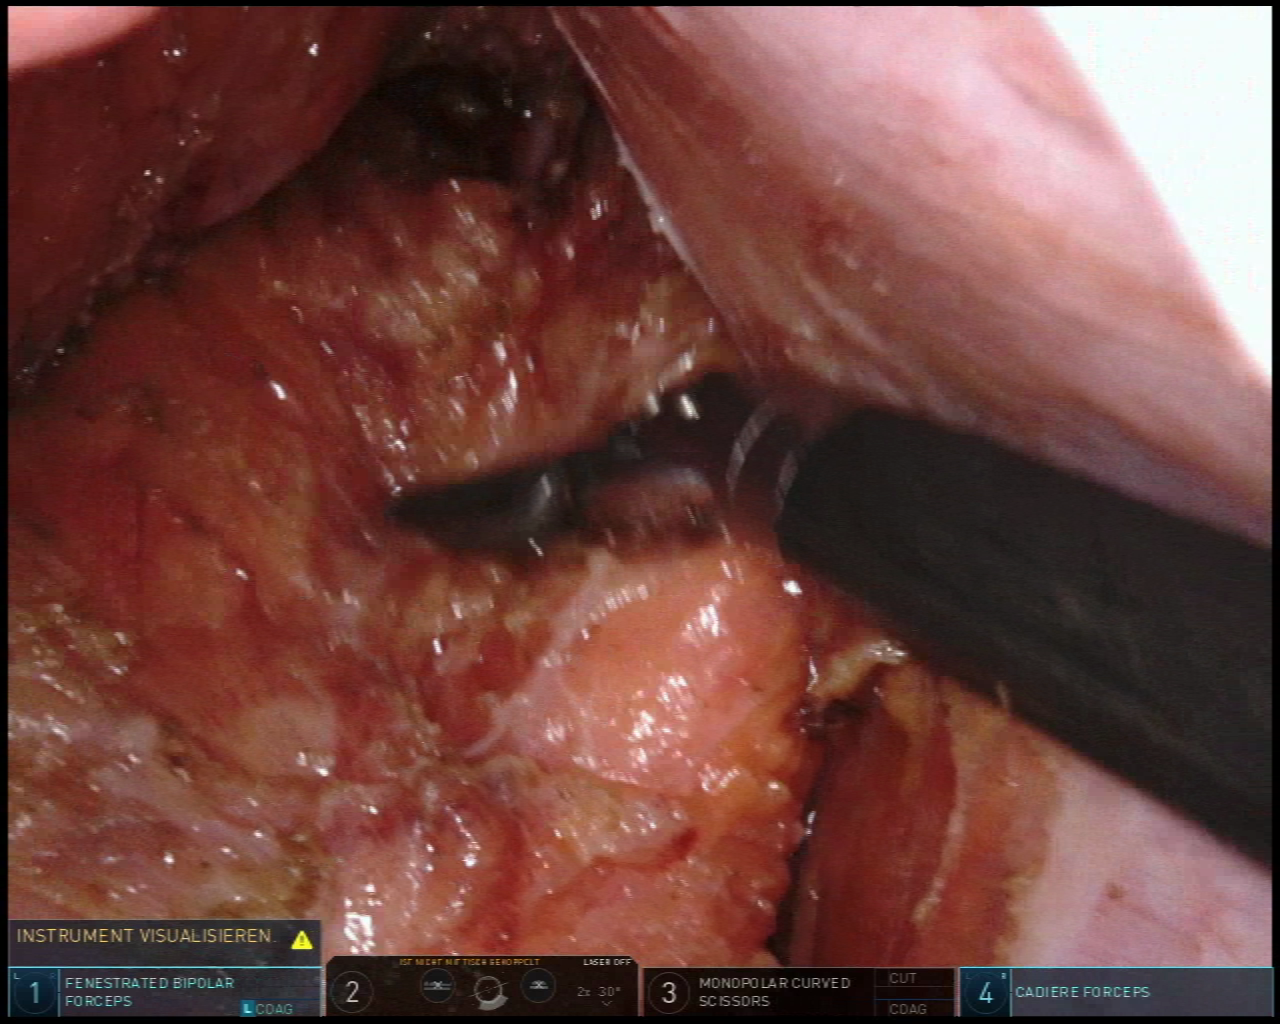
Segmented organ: vesicular_glands
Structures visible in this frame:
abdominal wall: no
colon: no
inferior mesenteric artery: no
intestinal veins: no
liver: no
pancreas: no
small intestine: no
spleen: no
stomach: no
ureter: no
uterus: no
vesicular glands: yes